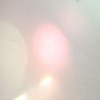
Label: sunburn